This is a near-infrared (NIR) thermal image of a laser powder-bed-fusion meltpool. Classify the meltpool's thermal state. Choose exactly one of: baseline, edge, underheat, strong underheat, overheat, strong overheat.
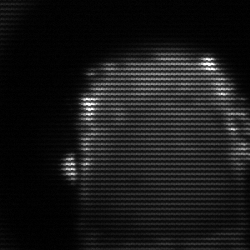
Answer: baseline